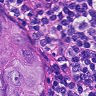
Metastatic tissue present: yes